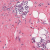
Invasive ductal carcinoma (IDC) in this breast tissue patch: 0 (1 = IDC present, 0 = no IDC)